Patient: sex F, age 75
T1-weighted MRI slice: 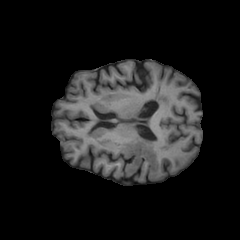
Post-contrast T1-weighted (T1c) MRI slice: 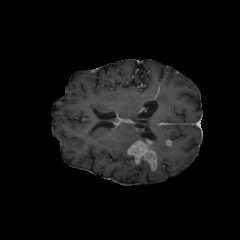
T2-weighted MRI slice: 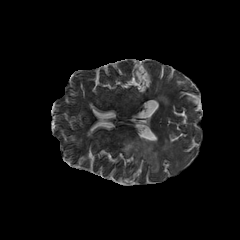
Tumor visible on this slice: yes
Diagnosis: Glioblastoma, IDH-wildtype
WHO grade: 4